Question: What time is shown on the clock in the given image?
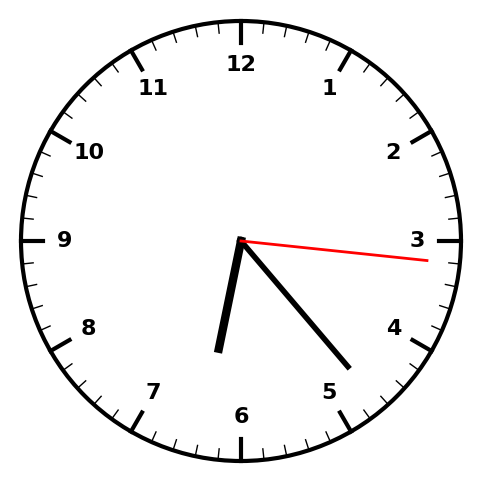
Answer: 06:23:16